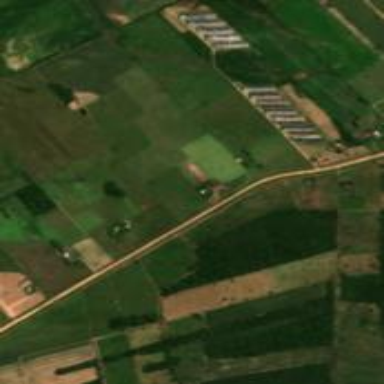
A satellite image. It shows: Poultry farmyard surrounded by fence.